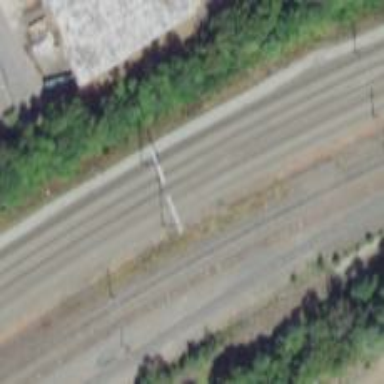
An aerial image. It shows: Railway track with contact line for electrification.